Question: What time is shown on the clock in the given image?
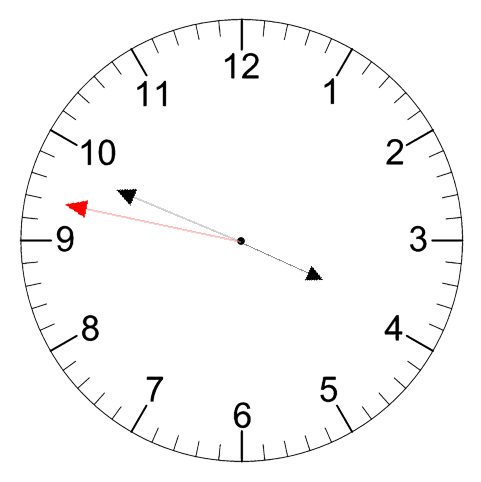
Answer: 03:48:47